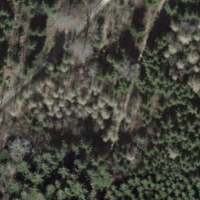
EUNIS habitat code: 44
Species observed at this site:
Fagus sylvatica